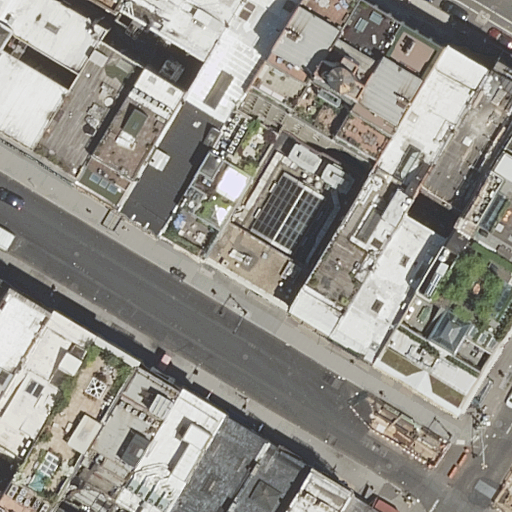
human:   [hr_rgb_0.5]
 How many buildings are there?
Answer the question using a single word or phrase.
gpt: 22

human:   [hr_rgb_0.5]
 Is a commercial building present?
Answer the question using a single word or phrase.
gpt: no

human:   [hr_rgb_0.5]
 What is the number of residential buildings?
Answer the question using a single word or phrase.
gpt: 22

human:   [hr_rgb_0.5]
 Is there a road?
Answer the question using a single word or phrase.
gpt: yes

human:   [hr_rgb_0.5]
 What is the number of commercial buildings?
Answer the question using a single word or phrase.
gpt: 0

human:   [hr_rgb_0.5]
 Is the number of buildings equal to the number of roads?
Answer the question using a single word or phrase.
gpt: no

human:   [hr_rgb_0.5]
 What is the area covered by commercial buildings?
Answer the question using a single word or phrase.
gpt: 0m2

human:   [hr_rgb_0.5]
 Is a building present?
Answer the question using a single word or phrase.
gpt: yes

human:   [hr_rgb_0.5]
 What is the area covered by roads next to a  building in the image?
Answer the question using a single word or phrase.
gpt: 0m2

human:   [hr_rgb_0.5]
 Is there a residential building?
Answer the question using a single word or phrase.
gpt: yes

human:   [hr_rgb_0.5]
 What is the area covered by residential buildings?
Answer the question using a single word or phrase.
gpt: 7008m2

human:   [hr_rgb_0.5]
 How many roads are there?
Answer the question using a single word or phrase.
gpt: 7

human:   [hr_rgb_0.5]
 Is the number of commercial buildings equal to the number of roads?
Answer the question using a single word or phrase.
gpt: no

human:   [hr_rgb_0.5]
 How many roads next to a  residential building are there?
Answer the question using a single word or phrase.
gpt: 7

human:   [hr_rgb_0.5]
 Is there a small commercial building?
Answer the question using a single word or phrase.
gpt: no

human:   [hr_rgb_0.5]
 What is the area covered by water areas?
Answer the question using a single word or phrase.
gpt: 0m2

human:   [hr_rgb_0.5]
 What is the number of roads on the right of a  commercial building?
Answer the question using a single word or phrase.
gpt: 0

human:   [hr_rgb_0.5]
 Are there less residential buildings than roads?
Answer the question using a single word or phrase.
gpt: no

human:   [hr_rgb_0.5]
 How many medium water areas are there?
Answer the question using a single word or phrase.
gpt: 0

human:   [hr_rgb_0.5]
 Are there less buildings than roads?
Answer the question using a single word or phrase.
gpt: no

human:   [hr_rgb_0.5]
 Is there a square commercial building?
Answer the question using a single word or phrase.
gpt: no

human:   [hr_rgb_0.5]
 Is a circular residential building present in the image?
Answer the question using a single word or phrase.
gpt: no

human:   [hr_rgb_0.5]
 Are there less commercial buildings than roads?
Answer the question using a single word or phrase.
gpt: yes

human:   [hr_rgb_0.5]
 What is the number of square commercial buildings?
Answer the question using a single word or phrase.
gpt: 0

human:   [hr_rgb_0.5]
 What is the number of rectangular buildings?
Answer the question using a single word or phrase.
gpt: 16

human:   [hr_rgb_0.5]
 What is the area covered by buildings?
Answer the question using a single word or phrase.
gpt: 7008m2

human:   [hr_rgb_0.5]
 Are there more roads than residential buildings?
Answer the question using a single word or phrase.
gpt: no

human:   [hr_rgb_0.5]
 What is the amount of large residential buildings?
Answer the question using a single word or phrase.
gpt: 6

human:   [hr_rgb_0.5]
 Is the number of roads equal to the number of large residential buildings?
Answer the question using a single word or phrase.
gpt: no

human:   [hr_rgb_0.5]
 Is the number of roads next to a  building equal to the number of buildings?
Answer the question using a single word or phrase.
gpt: no

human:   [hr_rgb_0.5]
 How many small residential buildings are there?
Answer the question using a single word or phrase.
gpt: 4

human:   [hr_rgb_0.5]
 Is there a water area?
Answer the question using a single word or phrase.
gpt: no

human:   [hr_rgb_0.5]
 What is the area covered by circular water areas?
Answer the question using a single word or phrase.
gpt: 0m2

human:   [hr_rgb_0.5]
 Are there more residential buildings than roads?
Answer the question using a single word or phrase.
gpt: yes

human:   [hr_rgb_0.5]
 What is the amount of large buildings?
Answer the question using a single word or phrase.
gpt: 6

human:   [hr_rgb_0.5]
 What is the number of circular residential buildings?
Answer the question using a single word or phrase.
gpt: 0

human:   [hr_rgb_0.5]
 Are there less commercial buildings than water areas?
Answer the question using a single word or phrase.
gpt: no

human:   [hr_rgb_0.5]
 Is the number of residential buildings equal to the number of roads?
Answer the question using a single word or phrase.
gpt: no

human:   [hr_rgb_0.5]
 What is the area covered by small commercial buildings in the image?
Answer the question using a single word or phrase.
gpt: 0m2

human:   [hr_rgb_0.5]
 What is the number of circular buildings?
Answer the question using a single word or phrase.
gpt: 0

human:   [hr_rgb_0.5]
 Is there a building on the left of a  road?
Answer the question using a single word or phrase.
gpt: yes

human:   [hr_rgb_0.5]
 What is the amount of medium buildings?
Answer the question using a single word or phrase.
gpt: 12

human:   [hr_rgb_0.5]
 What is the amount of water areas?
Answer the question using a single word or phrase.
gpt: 0

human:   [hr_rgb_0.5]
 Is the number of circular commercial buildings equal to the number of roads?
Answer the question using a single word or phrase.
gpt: no

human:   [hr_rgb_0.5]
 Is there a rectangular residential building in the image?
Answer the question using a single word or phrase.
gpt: yes

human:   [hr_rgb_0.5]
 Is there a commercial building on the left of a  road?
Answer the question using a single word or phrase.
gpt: no

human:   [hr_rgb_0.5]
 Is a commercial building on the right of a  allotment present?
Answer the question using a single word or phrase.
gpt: no

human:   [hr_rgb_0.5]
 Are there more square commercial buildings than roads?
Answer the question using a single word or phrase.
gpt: no

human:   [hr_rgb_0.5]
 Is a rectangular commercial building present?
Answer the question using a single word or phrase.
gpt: no

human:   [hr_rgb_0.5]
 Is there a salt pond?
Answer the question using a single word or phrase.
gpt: no

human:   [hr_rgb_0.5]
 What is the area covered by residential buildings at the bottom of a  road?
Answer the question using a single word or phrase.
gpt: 4782m2

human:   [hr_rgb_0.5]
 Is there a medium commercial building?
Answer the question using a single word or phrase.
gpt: no

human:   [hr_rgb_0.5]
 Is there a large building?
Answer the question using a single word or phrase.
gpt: yes

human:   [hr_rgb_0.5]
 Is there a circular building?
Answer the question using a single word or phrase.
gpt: no

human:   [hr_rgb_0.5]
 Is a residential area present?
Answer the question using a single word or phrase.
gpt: no

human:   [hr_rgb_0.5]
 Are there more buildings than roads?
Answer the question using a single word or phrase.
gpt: yes

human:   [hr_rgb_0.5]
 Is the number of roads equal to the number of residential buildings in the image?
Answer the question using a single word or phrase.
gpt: no

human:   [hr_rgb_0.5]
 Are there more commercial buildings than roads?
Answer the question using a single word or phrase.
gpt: no

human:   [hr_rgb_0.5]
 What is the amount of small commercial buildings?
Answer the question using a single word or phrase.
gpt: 0

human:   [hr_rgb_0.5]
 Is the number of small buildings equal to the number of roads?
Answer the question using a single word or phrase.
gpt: no

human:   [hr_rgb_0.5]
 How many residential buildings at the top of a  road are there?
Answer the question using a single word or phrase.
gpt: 15

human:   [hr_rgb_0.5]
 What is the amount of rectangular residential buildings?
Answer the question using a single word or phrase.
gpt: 16

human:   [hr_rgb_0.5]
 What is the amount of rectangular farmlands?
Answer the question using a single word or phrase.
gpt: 0

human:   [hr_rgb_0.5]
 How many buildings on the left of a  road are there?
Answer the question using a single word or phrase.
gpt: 20